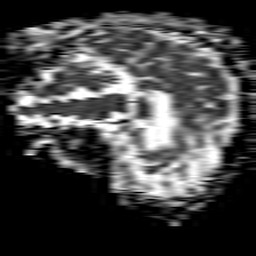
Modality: ADC
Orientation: sagittal
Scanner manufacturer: philips
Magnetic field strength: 1.5 T
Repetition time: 4.6 s
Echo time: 0.09059 s